Question: I'm using AutoLayout to position some labels in the vertical centre of a cell. The text is in all-caps, but the 'UILabel' in question, even when 'sizeToFit' is applied, leaves space below the text, which looks a lot like it would be for the tails on letters such as a lower case y, p, and q. Since I'm centring vertically, this is causing an offset and meaning the text appears a few pixels higher than it should do.
Another question may be: can I have a font intelligently adjust its vertical centre dependant on whether it contains any characters which use the ascender or descender?
For instance, the string "abbaba" doesn't need the descender, whereas the string "oyyoyo" doesn't need the ascender. Strings in all-caps also never need the descender. If I vertically center "oyyoyoyo" it'll appear too low.

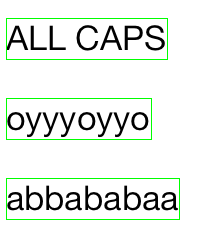
Answer: Thanks, <URL>, for your answer.
I was also looking for this so I would like to post here the exact constraints you need to apply to align texts to your liking.
This image from <URL> shows the different size sections of a font.
<URL>
So, there are many ways to align a label depending on whether you want to align to the ascender height, the cap height, the x-height, baseline or descender height.
Let's say you have a 'label' containing text in caps like "HELLO" and you want to align with 'viewAbove' to cap height and align with 'viewBelow' to baseline.
You would do:
'''
let font = label.font
let ascenderDelta = font.ascender - font.capHeight
LayoutHelper()
.addViews([
"label":label, "viewAbove":viewAbove, "viewBelow":viewBelow
])
.withMetrics(["ascenderDelta":ascenderDelta])
.addConstraints([
// -- Here the constraints to align to cap height --
"X:label.top == viewAbove.bottom - ascenderDelta",
"X:label.baseline == viewBelow.top",
...other constraints...
])
'''
Note: in the example I'm using my utility class <URL>, but I hope the idea is clear.
I will think about making an "intelligent" label that adjusts to the appropriate line depending on whether it contains descenders, ascenders, caps, etc.
You could do it using negative insets in 'drawTextInRect'(like <URL>. But that would crop any ascenders/descenders in case you had. I would prefer to align to caps without cropping any possible ascender.